Question: In IntelliJ 12, how do I make the popup stop...popping up when I hold Ctrl while hovering over a field/method with the mouse? (see picture)

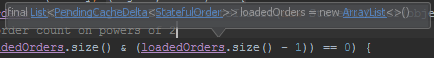
Answer: That is the "Brief Info" action (or at least that is what it is called in the <URL> asking for a setting to disable this feature.
Just put of curiosity, why do you want to disable it? I guess I would never see a case where one would + unless they wanted to see this. The only case I can think of would be if you disliked it popping up when you go to + on a symbol. If it is the latter, note that you can use + in place of +